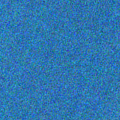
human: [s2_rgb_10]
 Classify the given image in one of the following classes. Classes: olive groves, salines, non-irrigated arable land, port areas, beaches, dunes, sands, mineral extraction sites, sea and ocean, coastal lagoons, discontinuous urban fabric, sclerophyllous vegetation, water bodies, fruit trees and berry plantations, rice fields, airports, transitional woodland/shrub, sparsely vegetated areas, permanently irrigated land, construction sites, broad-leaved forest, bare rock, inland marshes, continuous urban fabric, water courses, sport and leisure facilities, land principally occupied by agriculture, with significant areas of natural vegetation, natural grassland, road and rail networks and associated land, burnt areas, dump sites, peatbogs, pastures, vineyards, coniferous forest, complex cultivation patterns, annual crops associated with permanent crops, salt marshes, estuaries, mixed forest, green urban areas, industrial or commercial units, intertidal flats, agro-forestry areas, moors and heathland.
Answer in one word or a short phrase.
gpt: sea and ocean